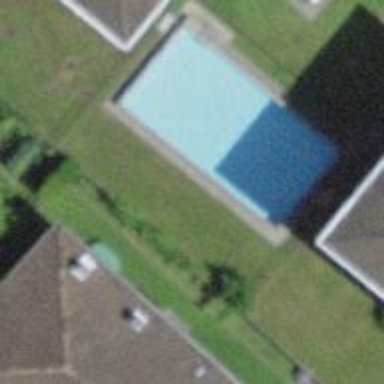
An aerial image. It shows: Swimming pool located in leisure land.